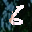
Label: 6